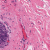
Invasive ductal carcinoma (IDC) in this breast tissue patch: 0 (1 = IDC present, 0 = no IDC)